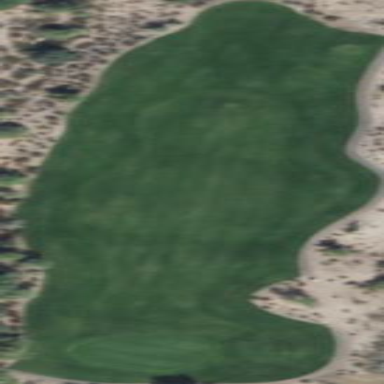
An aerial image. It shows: Golf rough area.